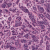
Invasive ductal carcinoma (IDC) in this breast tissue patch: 1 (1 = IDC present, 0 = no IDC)